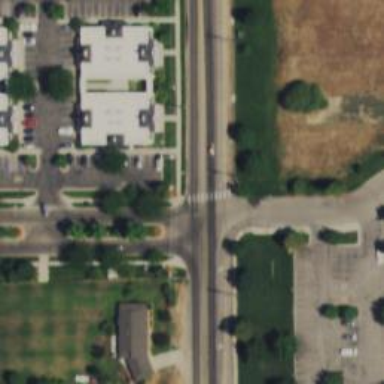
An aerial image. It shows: Unmarked crossing on the road.